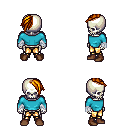
a pixel art fantasy rpg character, male body template, skeleton, teal long-sleeve shirt, gold greaves, dark blonde long mohawk hairstyle, white cloth bandages, brown shoes, four views (front, back, left, right), 2x2 character sprite sheet, small pixel art, hard edges, no anti-aliasing